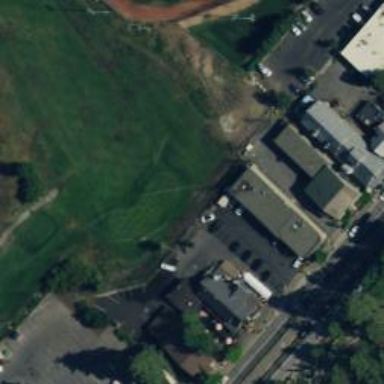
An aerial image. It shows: View of golf hole.